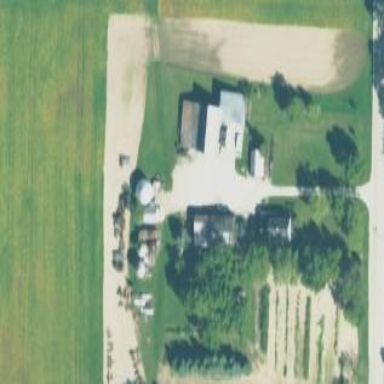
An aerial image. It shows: Farmyard area.